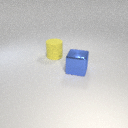
large blue metal cube to the right of large yellow rubber cylinder